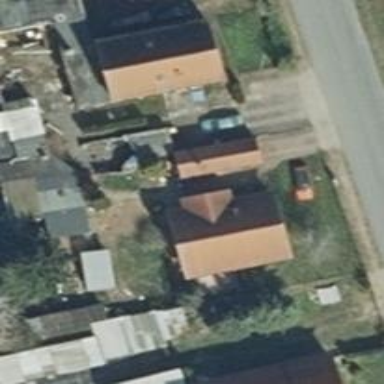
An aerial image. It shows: Simple house.